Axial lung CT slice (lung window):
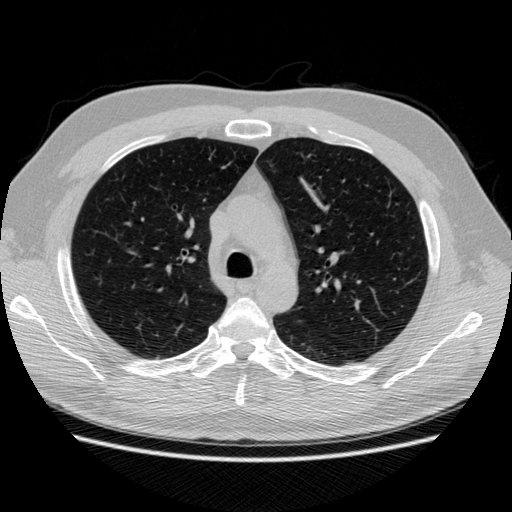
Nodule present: no